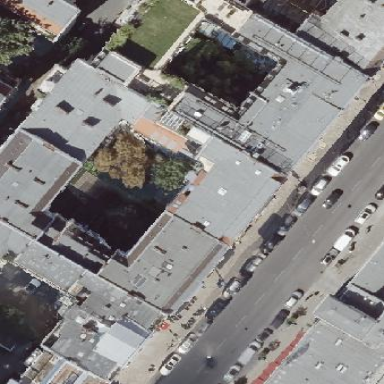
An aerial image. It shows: The image shows part of apartment building.